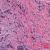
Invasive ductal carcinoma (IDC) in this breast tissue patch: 1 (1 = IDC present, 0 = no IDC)